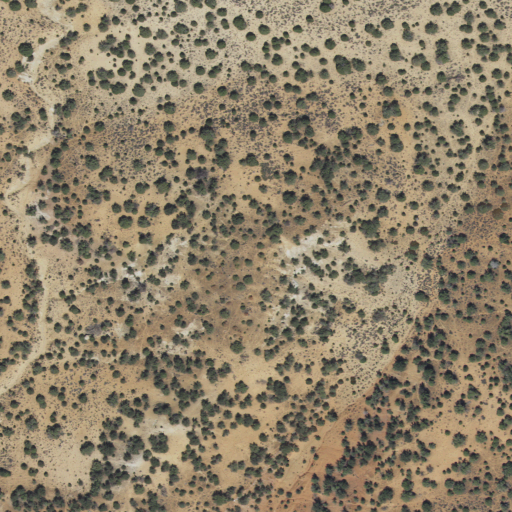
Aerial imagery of mountains in Utah named Deer Range containing only shrub